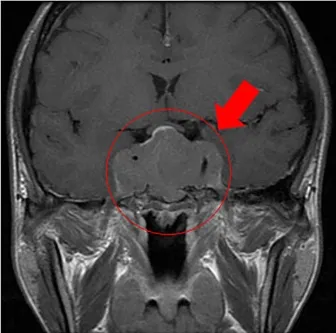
(C, D). In brain magnetic resonance imaging, there was a giant tumor (51 x 34 x 22 mm) around pituitary fossa, pressuring on optic chiasm from the middle. Bilateral internal carotid arteries were surrounded by the tumor, and infiltration into the cavernous sinus was observed.
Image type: radiology (mri)